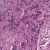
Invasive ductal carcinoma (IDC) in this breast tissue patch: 1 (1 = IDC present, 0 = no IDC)